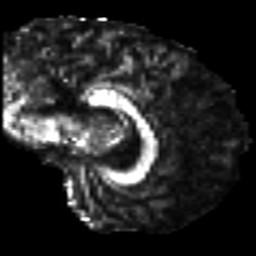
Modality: FA
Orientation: sagittal
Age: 38
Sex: male
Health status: ill
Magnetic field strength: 3 T
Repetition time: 8.4 s
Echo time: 0.0926 s